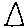
Label: triangle